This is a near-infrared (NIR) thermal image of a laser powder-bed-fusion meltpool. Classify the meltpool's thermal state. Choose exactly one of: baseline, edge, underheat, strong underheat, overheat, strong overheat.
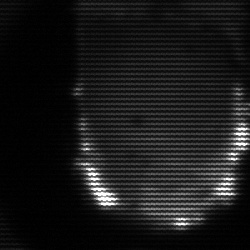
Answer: baseline